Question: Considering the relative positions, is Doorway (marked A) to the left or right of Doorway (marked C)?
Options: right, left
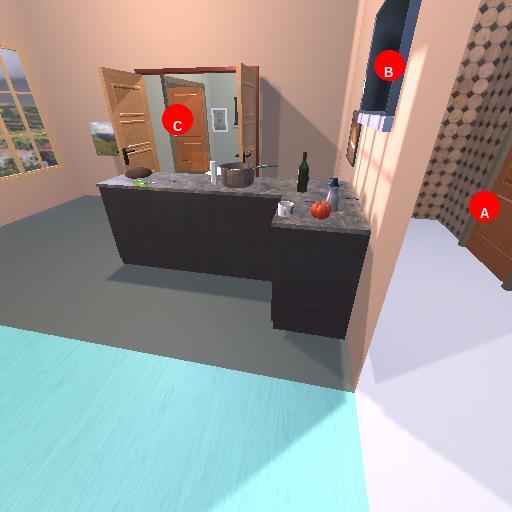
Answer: right